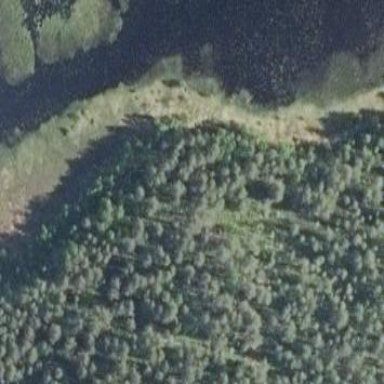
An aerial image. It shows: Fen wetland area.